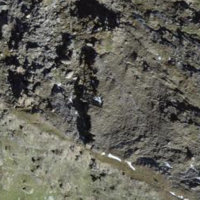
EUNIS habitat code: 48
Species observed at this site:
Capra ibex